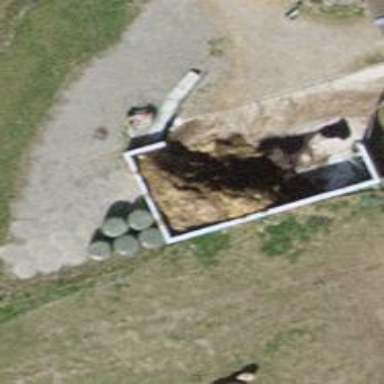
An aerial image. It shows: Bunker silo.